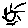
Label: sun